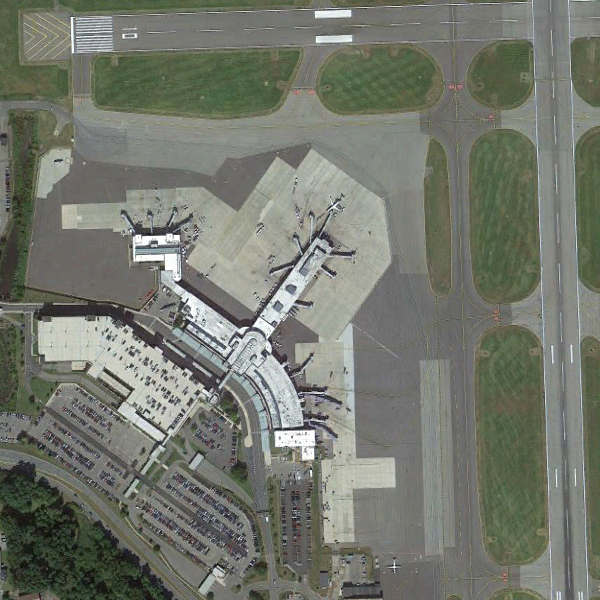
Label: Airport